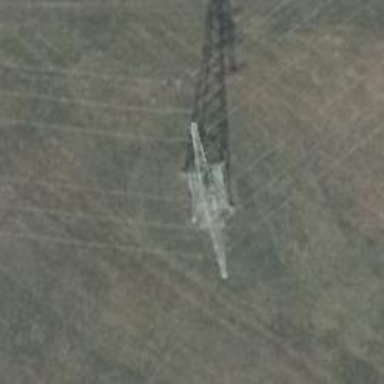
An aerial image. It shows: Power tower.